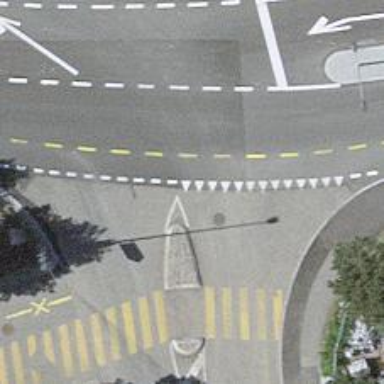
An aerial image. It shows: Road with "give way" sign.